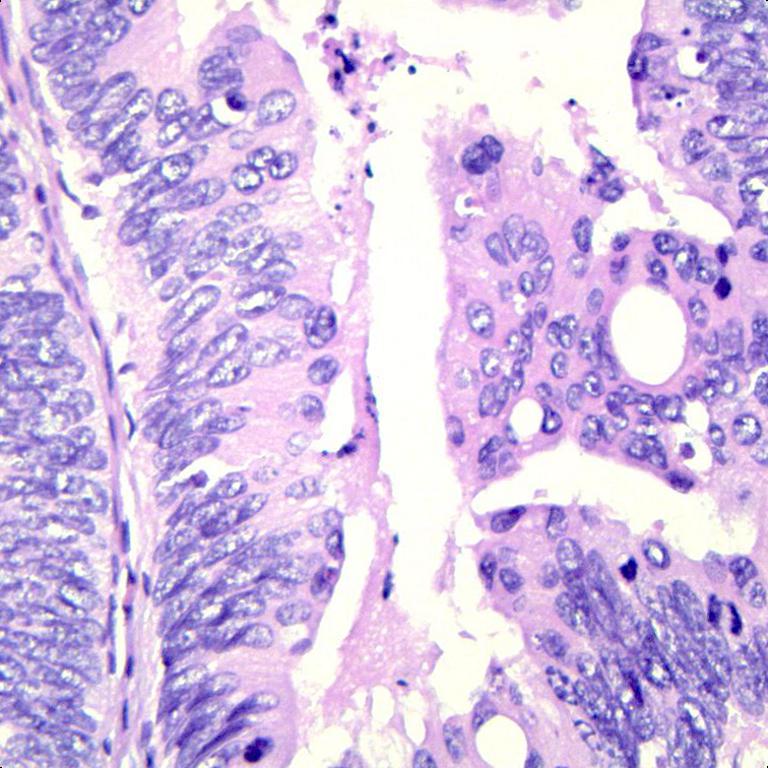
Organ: colon
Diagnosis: adenocarcinomas